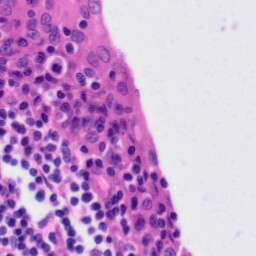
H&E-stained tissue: Tonsil